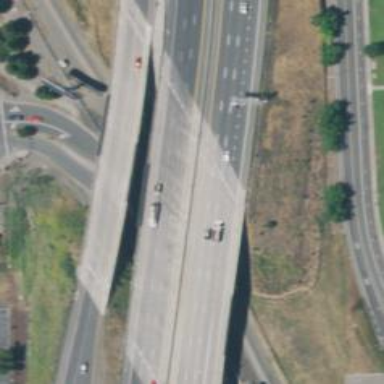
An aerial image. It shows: Bridge over motorway.